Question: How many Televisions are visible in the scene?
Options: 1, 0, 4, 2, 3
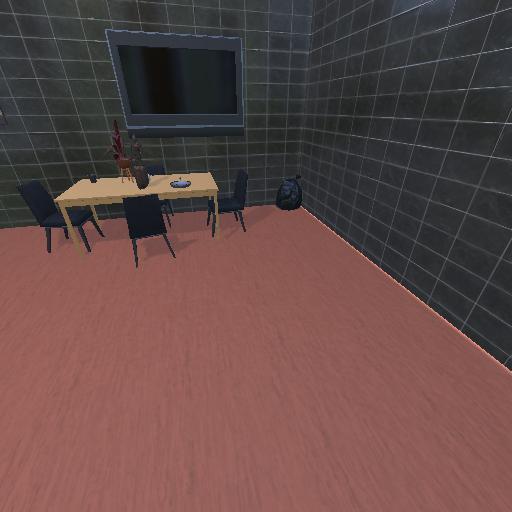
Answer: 1